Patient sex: F
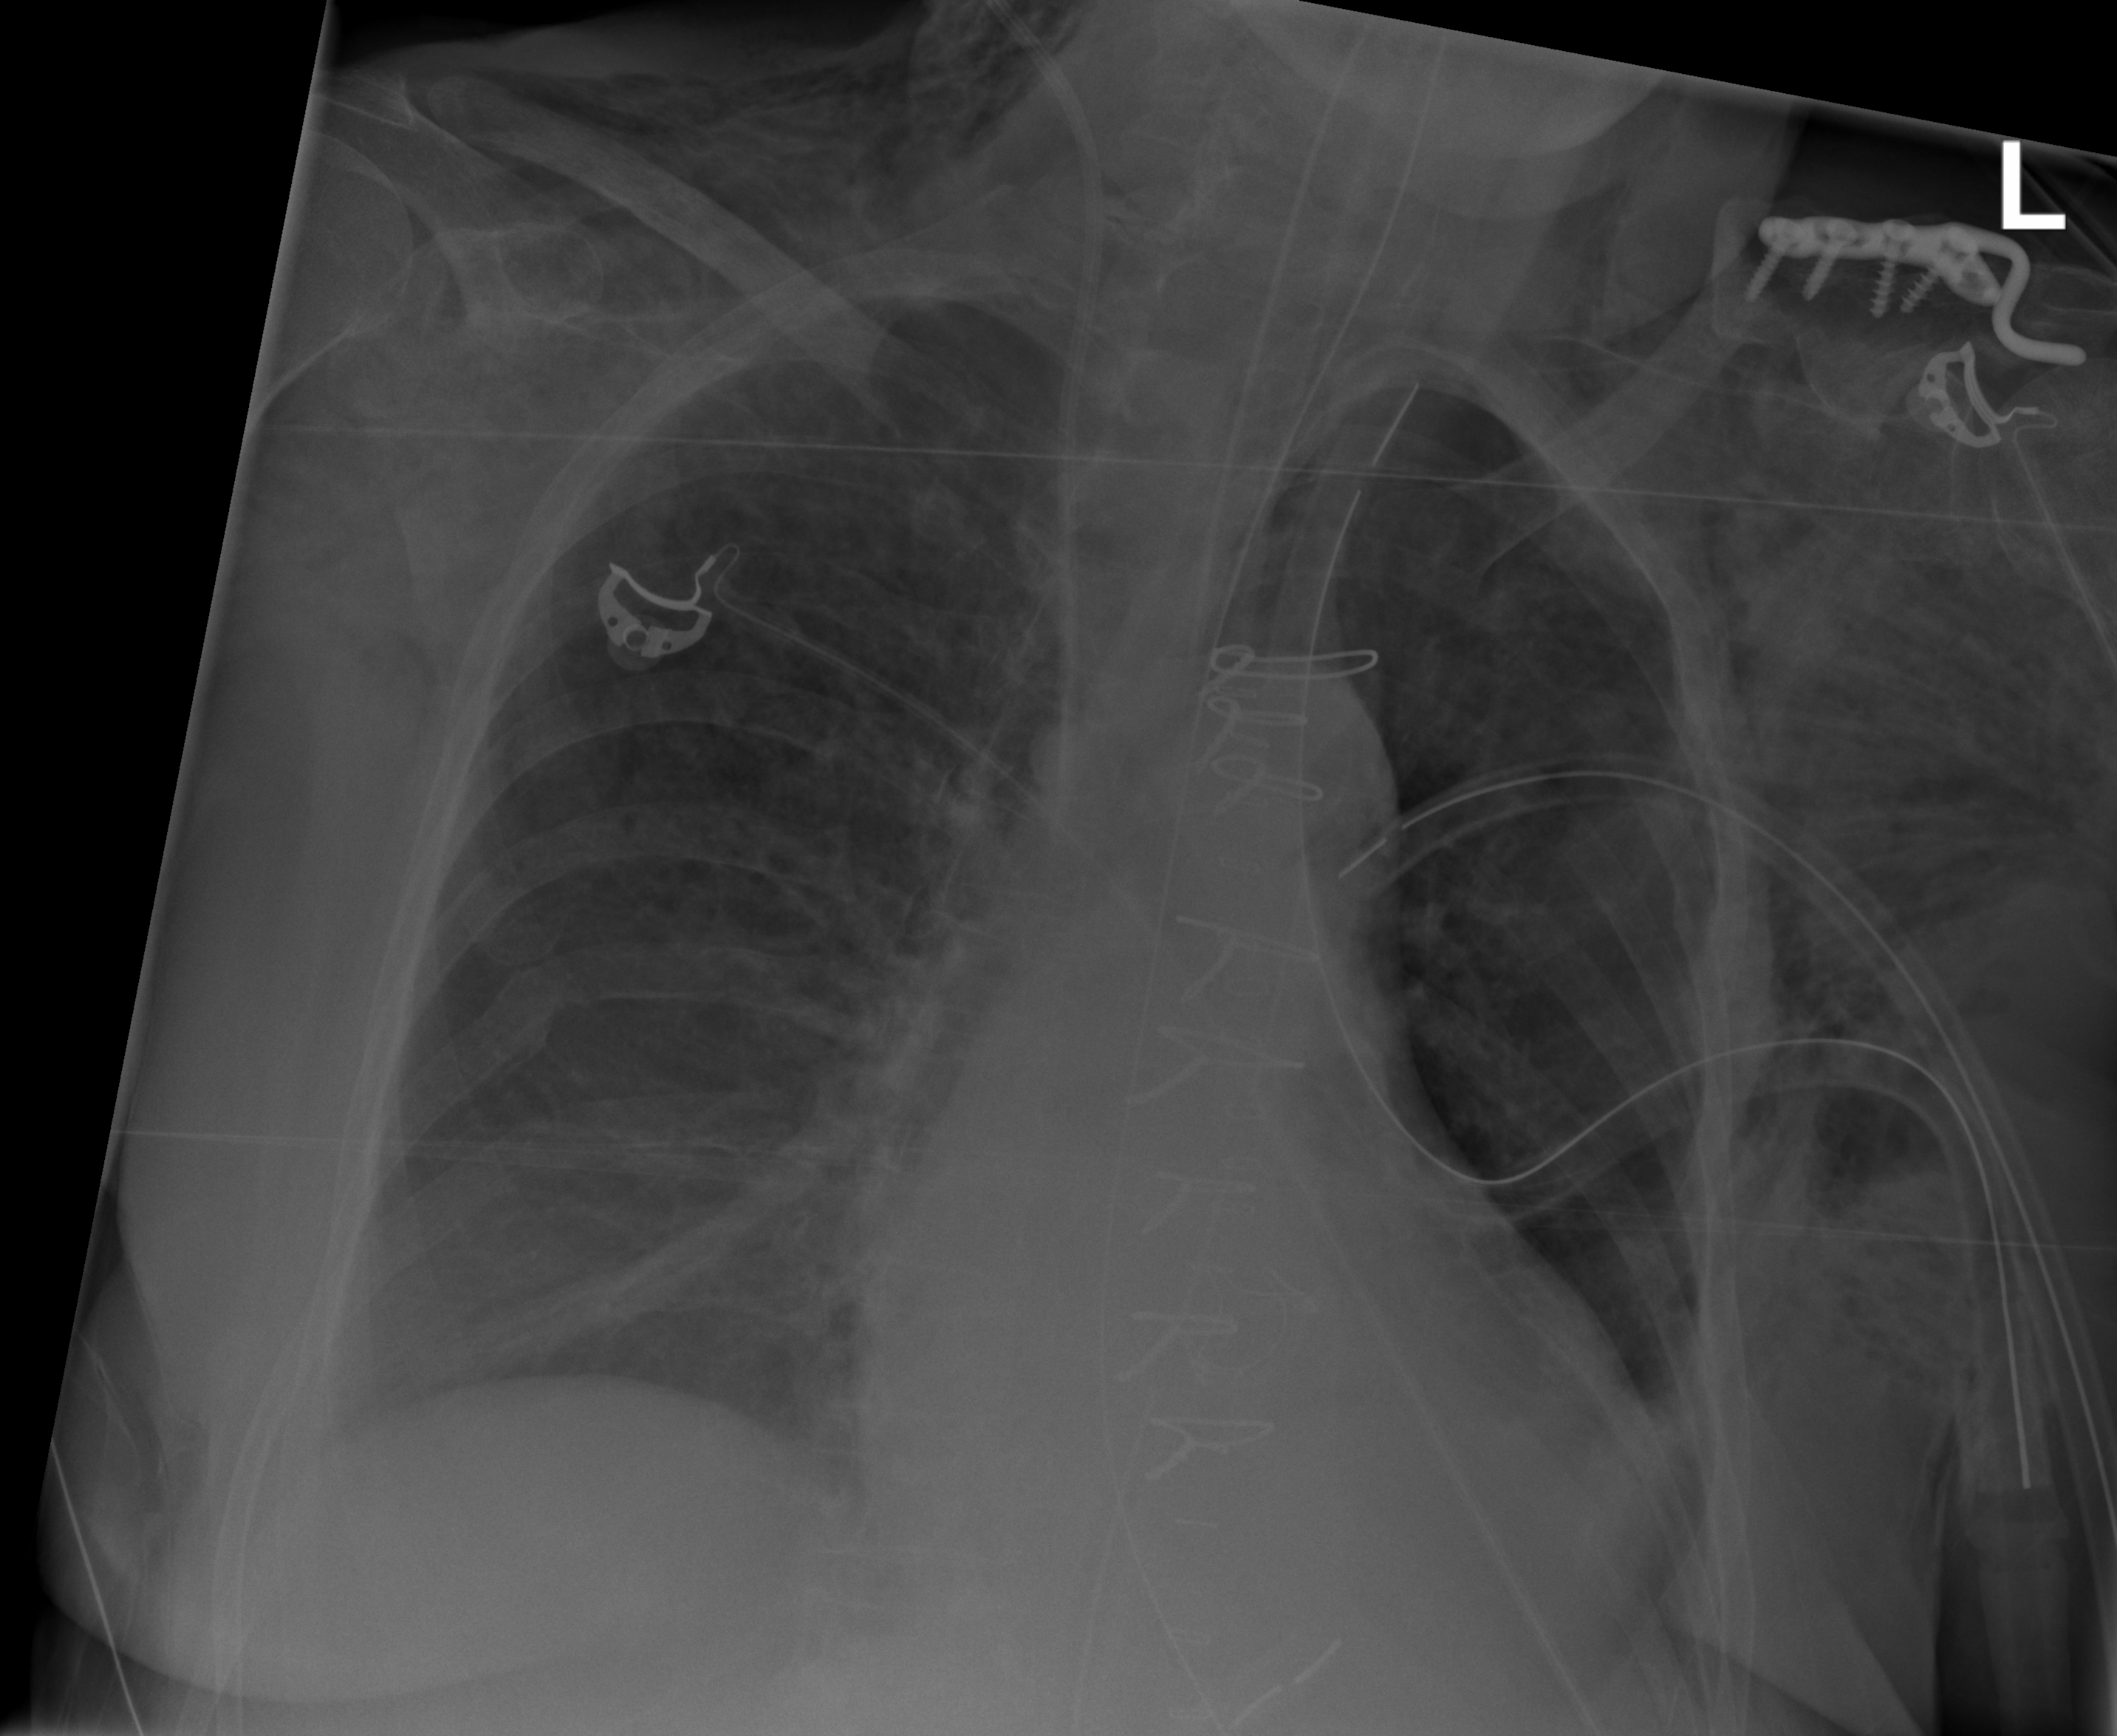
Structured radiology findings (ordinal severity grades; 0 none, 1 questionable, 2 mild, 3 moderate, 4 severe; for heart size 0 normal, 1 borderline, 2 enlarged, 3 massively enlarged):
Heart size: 0
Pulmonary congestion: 0
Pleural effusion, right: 1
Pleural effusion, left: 0
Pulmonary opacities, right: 0
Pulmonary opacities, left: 0
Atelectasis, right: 2
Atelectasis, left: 2